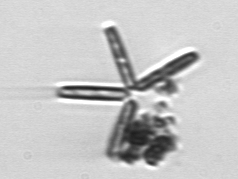
Label: Thalassionema